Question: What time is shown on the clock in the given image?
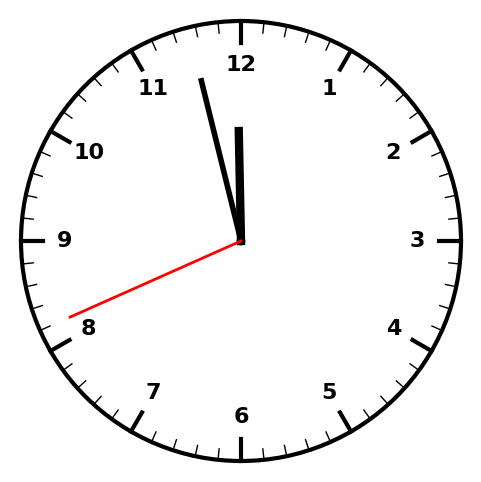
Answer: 11:57:41